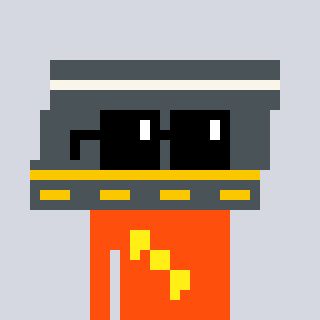
a pixel art character with square black sunglasses, a road-shaped head and a orange-colored body on a cool background